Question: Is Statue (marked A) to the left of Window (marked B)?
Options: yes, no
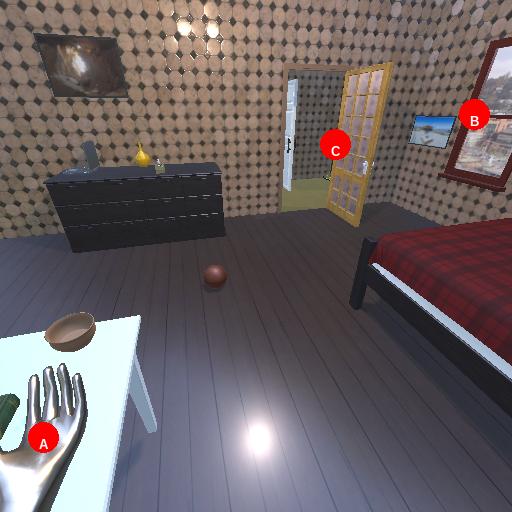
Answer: yes